Field crop: tomato
Growth stage: 1
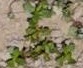
Species: portulaca